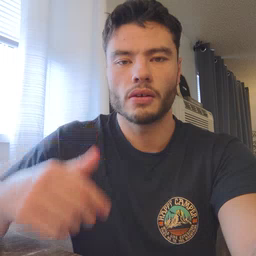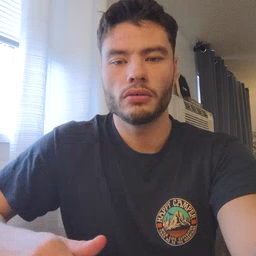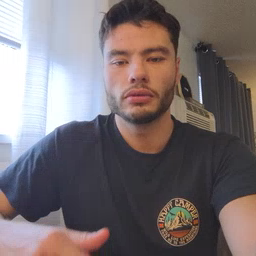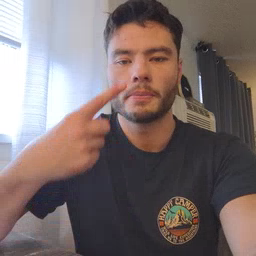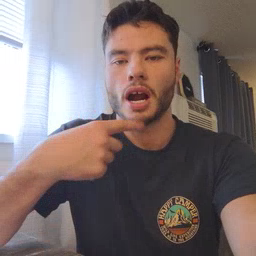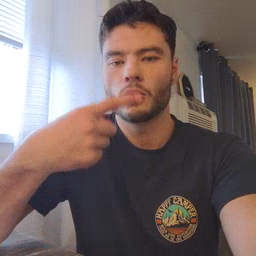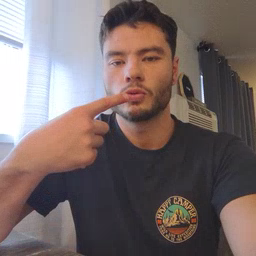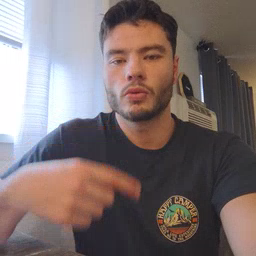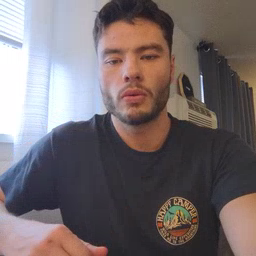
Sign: mouth